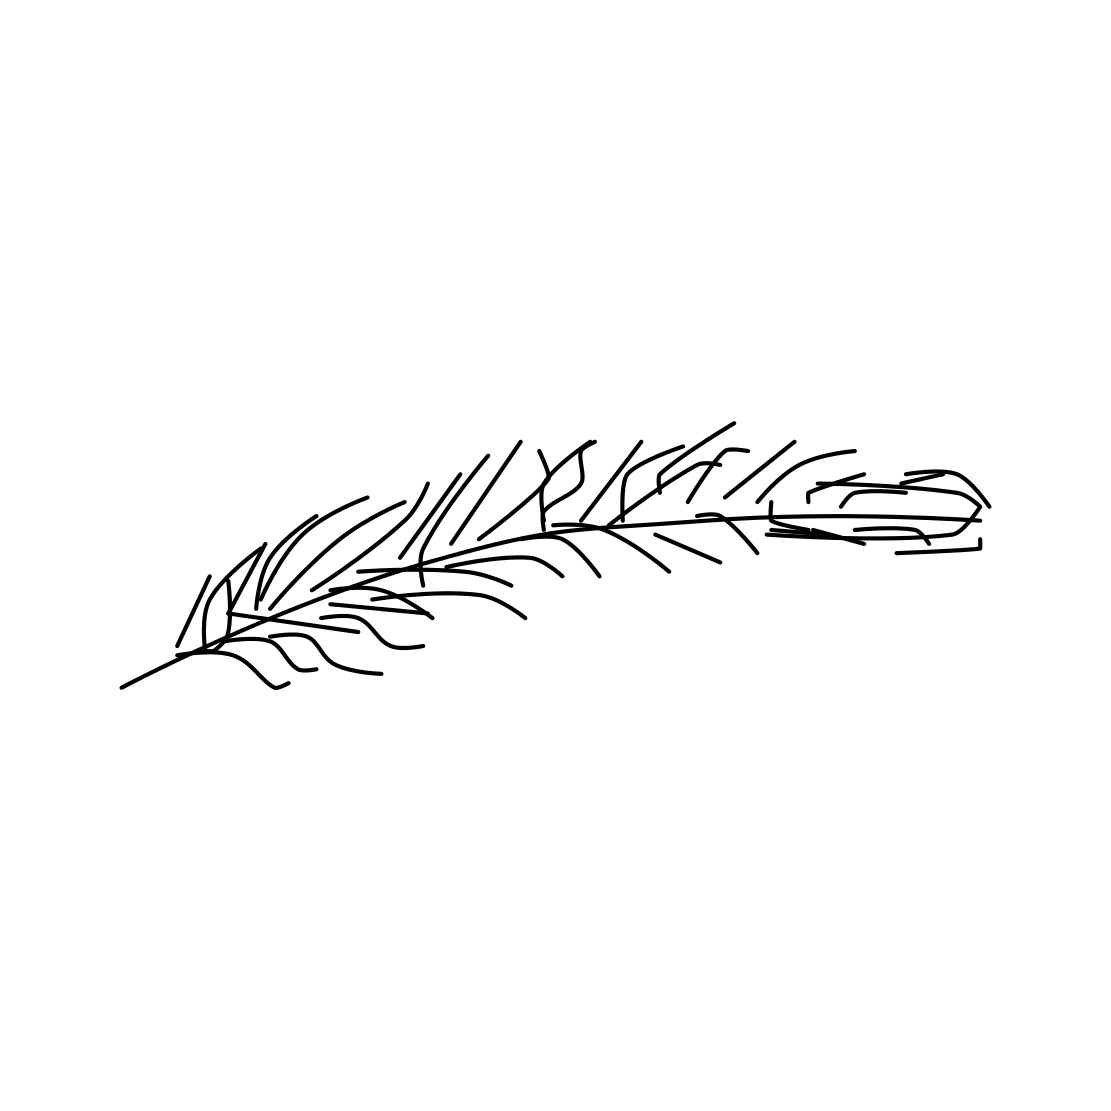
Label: feather